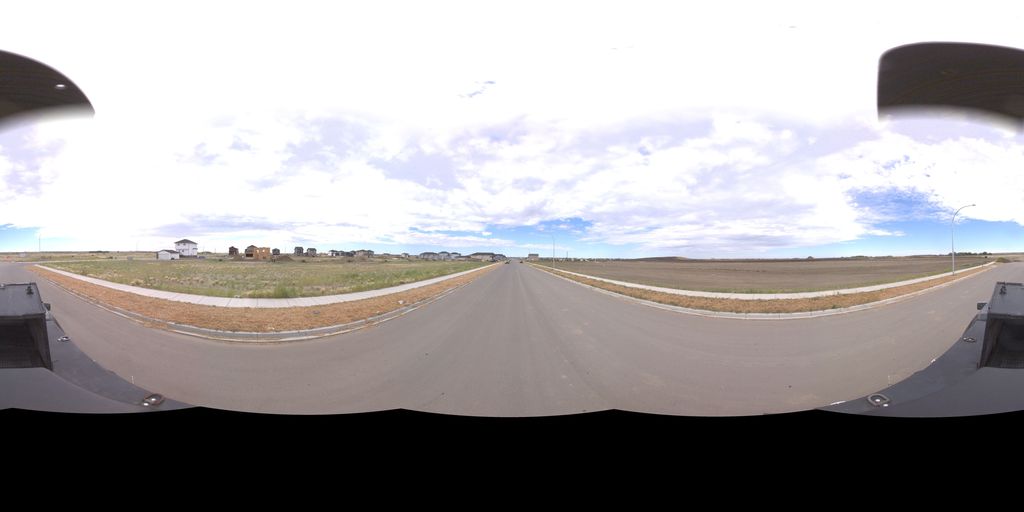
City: saskatoon